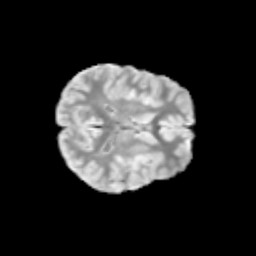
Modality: T2w
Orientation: axial
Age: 9
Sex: female
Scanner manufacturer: siemens
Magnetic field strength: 3 T
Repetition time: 3.8 s
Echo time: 0.07 s